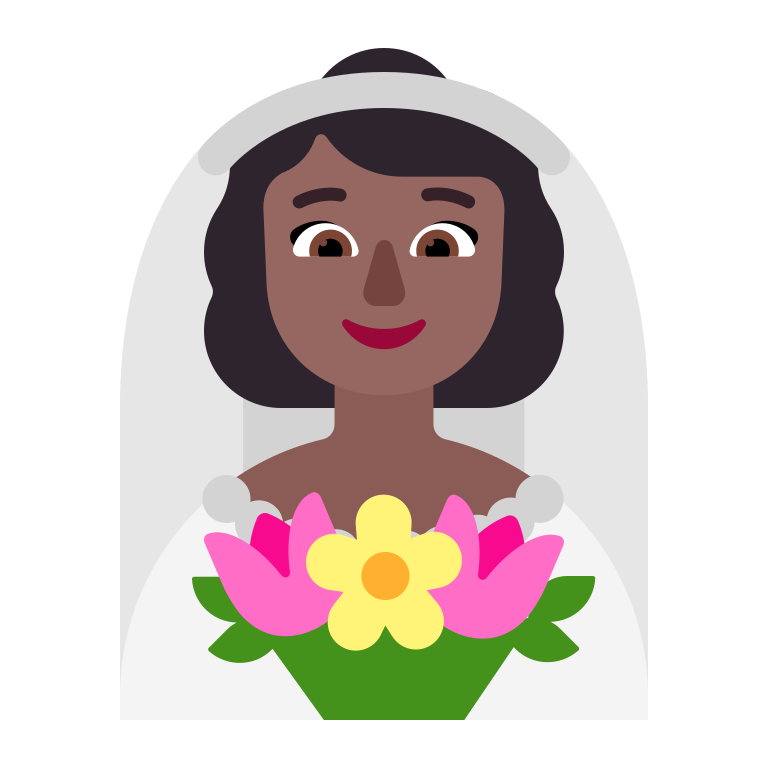
woman with veil flat  dark